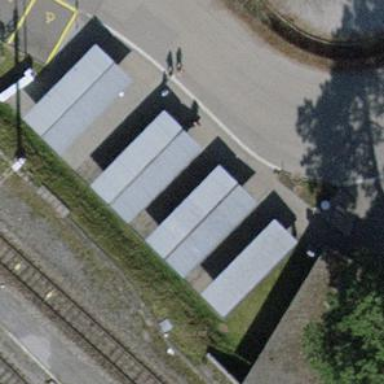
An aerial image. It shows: Shed designated for bicycle parking.